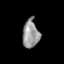
Tissue: prostate
Cell type: T cells
Senescence score: 0.3021
Nuclear area (px): 466
Mean DAPI intensity: 147.2